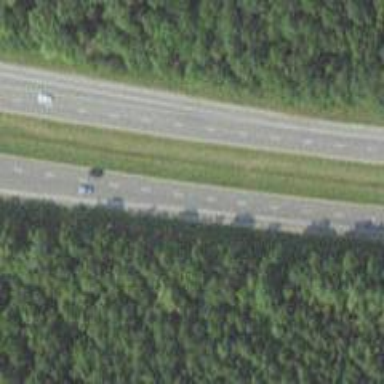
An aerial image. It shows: Asphalt road classified as primary highway with expressway characteristics.